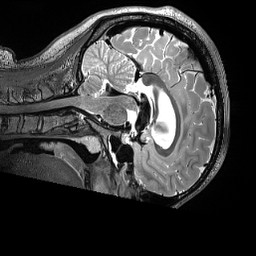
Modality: T2w
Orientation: sagittal
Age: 23
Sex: male
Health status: ill
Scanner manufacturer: siemens
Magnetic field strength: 3 T
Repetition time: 3.2 s
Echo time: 0.563 s